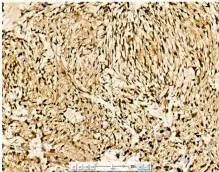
Cyclin-D1 (F) was diffusely expressed in tumor cells (IHCx200).
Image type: pathology (immunostaining)